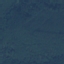
Label: Forest